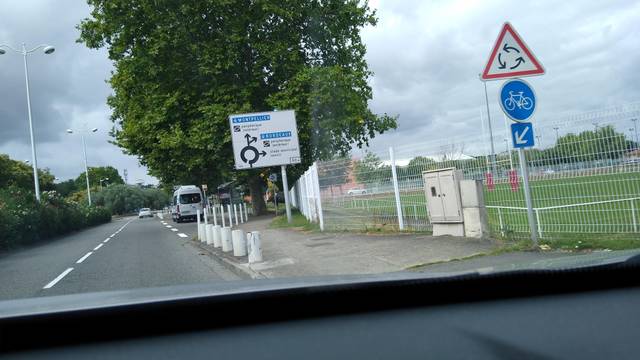
Region: France
Coordinates: 43.609, 1.489